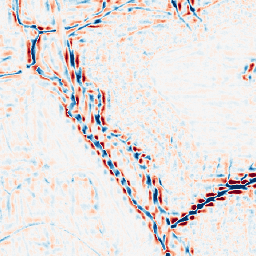
Category: wavelet
Decomposition family: wavelet_reverse_biorthogonal
Decomposition parameters: wavelet: rbio1.3
level: 3
Upsampling method: nearest
Upsampling parameters: scale: 2
Upsampling scale: 2